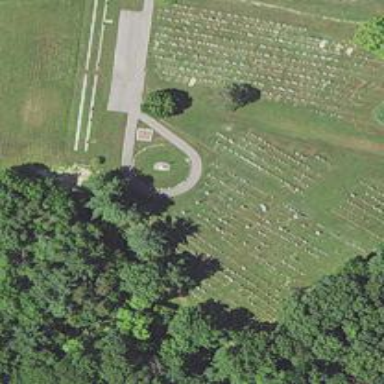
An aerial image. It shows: Historic memorial.